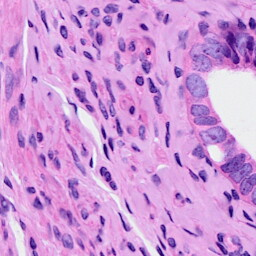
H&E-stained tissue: Ovarian